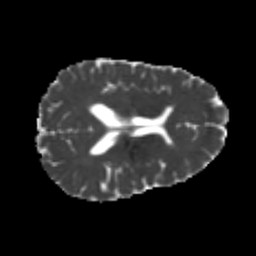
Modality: MD
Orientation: axial
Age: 24
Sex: female
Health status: healthy
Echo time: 0.074 s